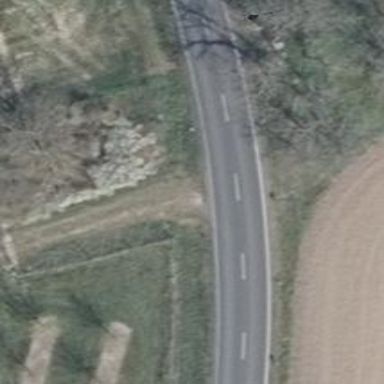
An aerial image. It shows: Secondary road with asphalt surface.